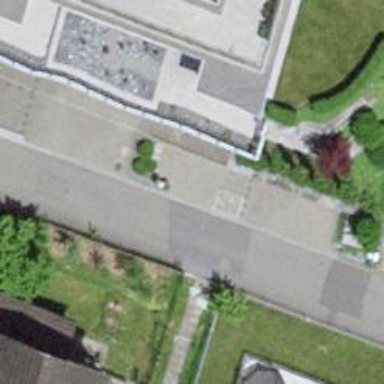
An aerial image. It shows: Set of steps on the road.